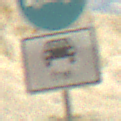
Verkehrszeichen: MehrfachbesetzePersonenkraftwagenFrei
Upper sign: Busssonderstreifen
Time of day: Midday
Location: Outdoor (Beach)
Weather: PartlyCloudy
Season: NotSpecified
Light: Natural